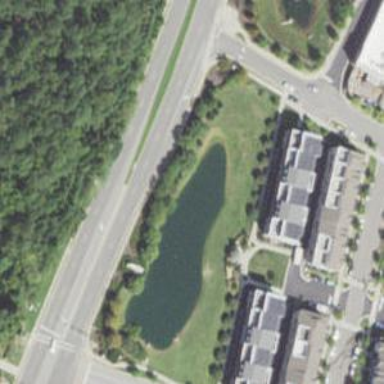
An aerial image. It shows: Pond with natural water.